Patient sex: F
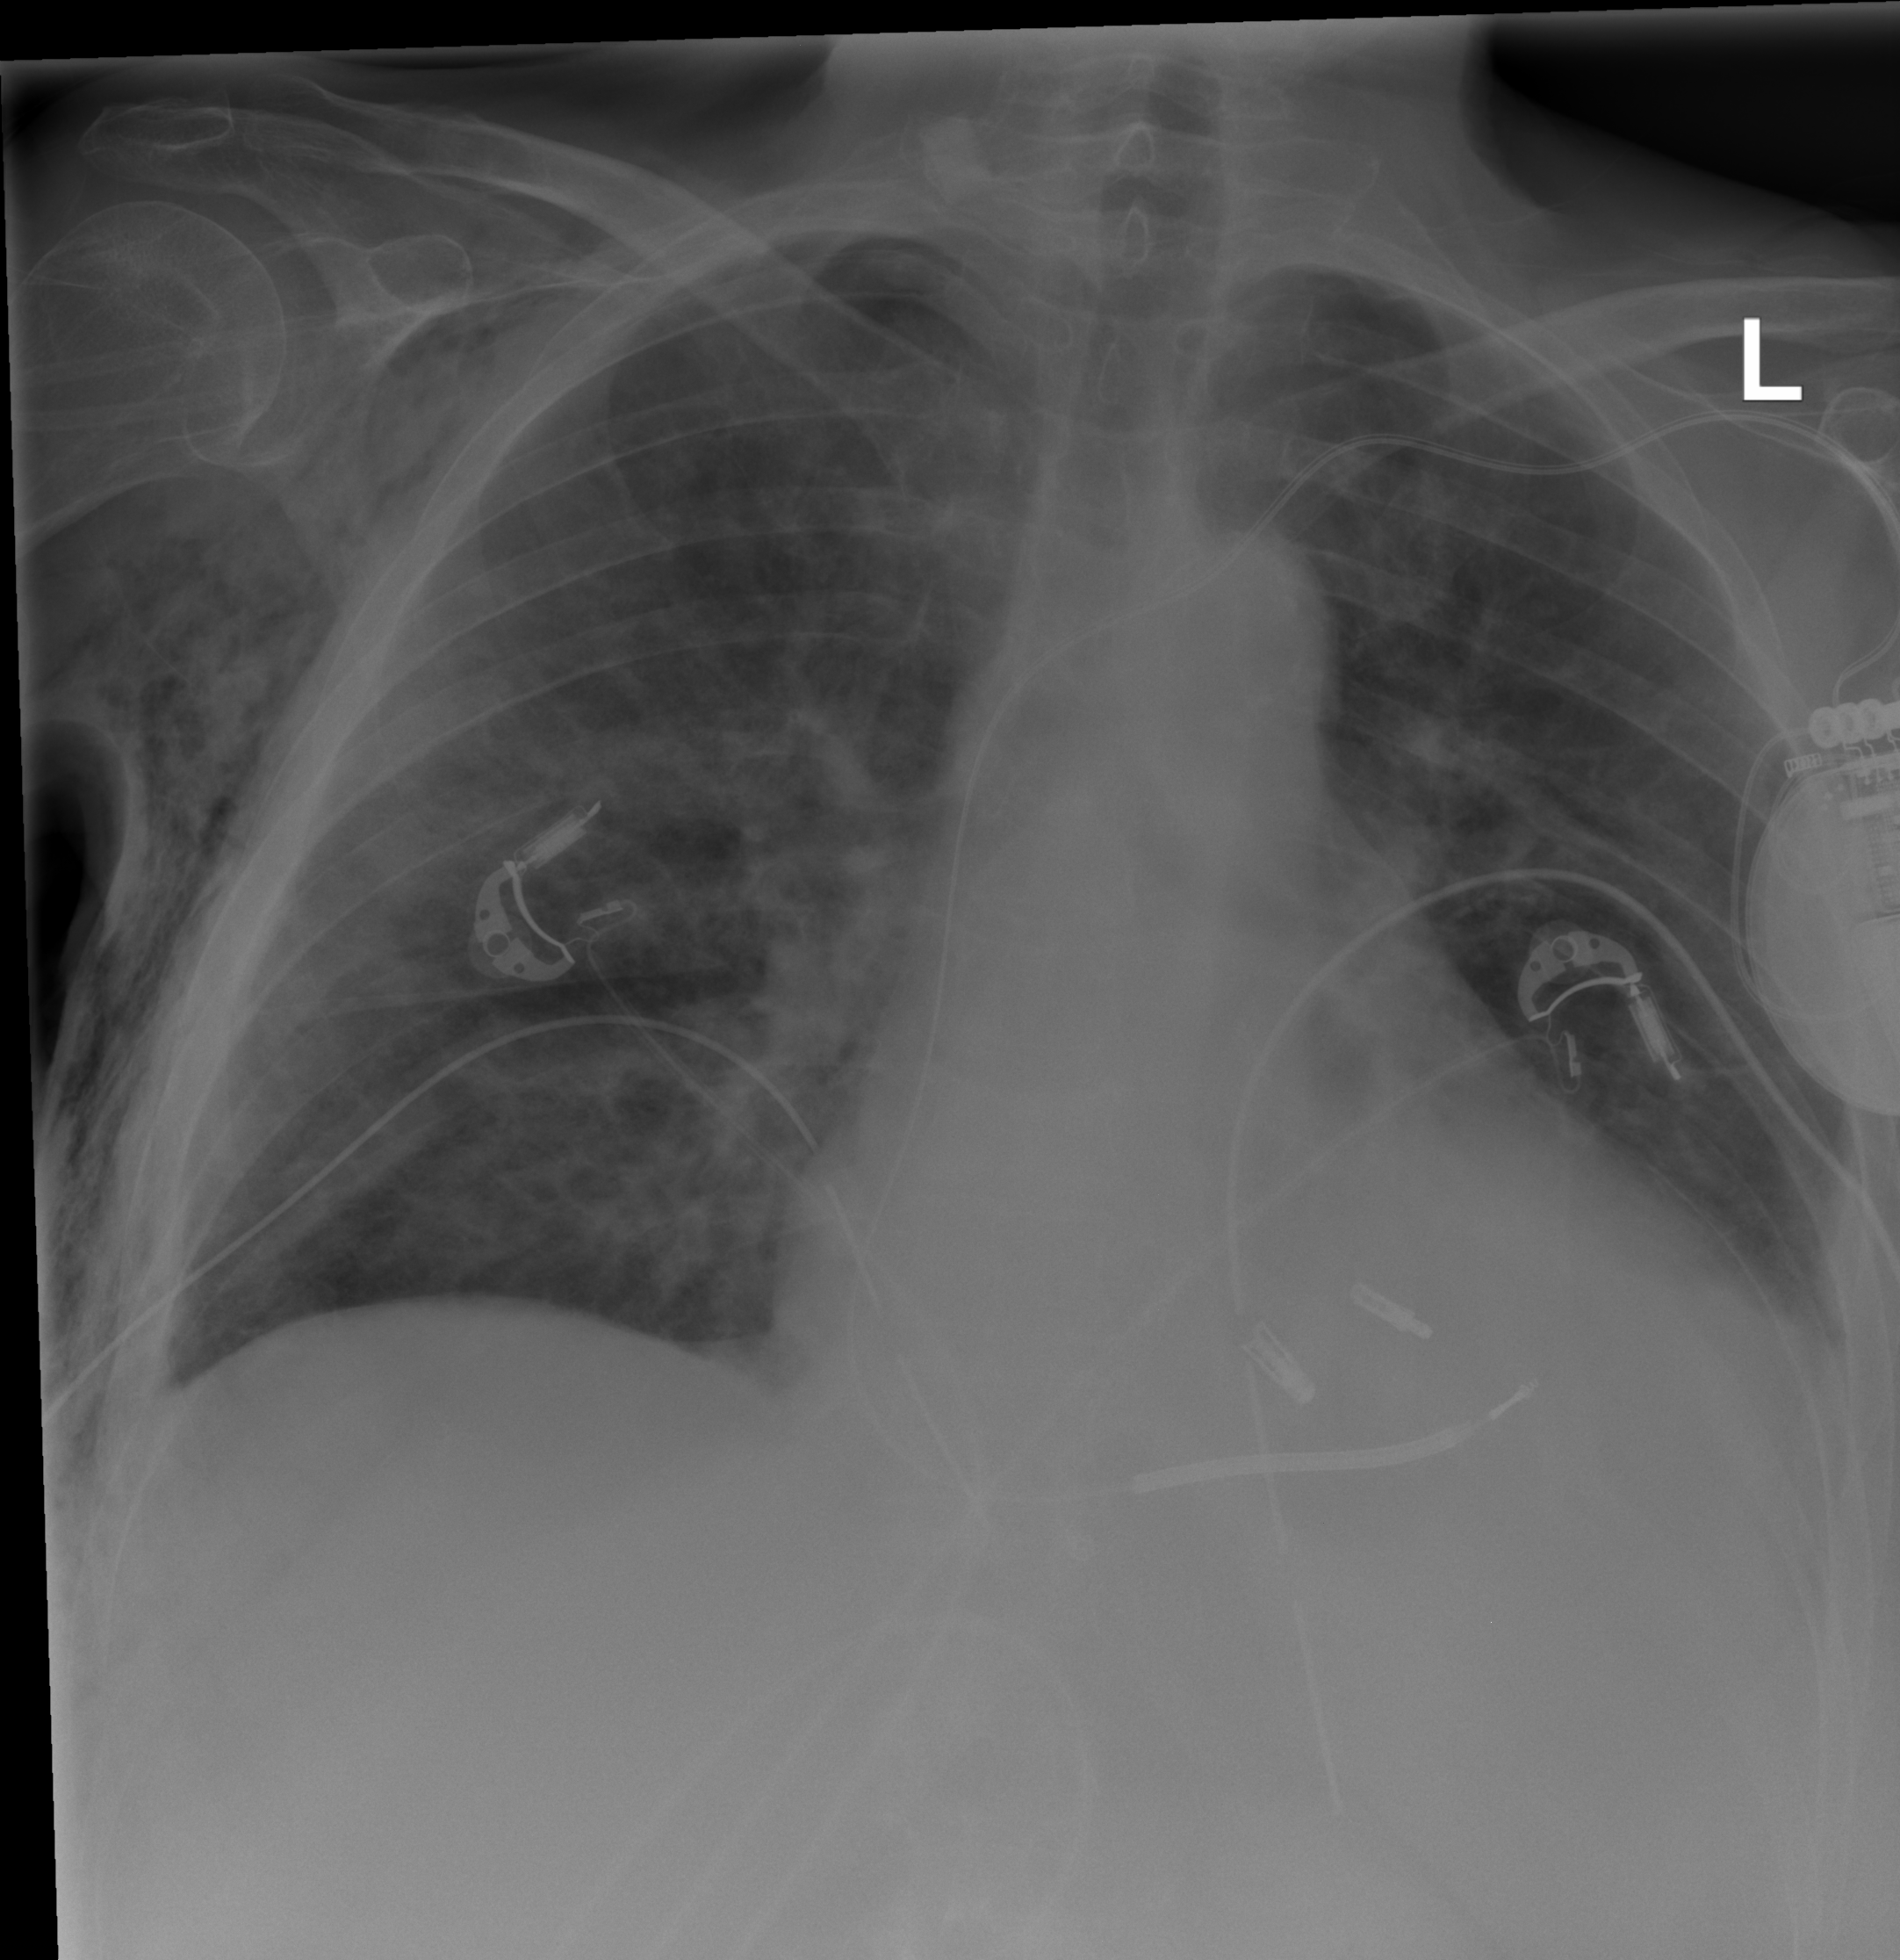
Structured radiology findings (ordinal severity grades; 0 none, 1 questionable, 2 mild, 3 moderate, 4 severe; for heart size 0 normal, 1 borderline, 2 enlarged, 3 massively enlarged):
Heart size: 2
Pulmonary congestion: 2
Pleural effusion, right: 0
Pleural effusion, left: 2
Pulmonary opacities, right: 2
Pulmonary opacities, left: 0
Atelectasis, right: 2
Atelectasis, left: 2